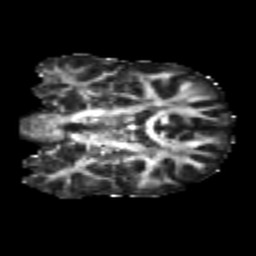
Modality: FA
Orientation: coronal
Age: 21
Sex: male
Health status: healthy
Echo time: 0.074 s